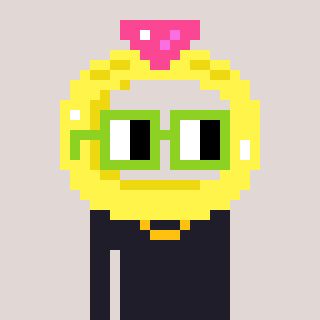
a pixel art character with square light green glasses, a ring-shaped head and a grayscale-colored body on a warm background